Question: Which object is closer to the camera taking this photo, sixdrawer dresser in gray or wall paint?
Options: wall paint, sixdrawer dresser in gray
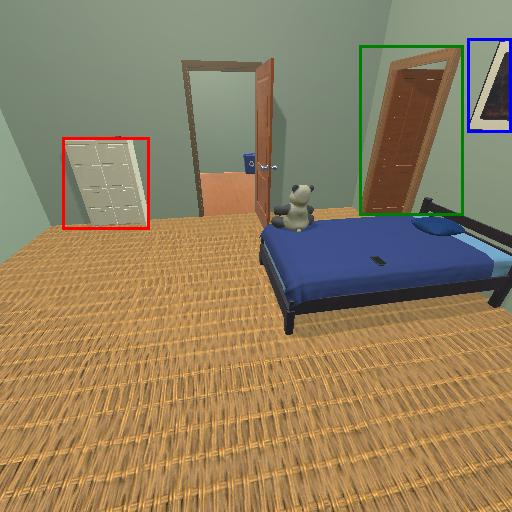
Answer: wall paint